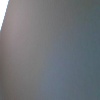
Label: space